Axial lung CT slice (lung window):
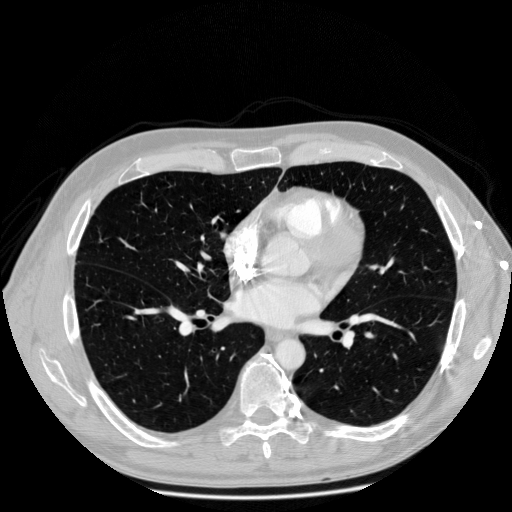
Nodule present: no